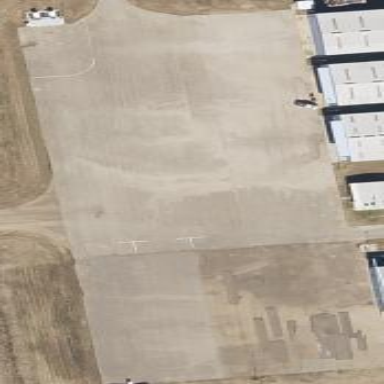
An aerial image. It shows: Apron at the airport.